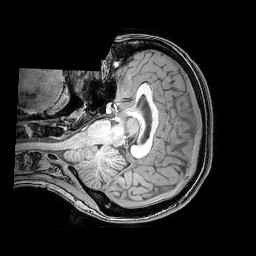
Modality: T1w
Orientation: axial
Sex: female
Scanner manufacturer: philips
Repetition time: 0.008117 s
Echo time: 0.00371 s